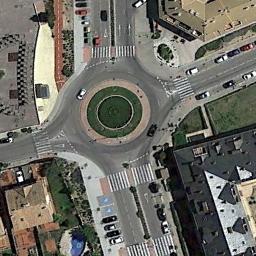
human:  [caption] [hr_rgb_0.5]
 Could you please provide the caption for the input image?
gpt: The roundabout with four exits and entrances is surrounded by some buildings .

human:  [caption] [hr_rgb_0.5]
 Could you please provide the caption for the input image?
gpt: There are some buildings around the roundabout, And many cars are parked on both sides of the road next to the roundabout .

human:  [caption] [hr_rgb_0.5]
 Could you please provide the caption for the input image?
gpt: The roundabout is on the grass next to buildings .

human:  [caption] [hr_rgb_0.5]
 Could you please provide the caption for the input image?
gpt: There are several buildings beside the roundabout .

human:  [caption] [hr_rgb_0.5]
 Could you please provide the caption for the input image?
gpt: There are some buildings around the roundabout .